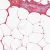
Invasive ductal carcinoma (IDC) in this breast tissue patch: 0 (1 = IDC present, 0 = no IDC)